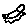
Label: bird